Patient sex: M
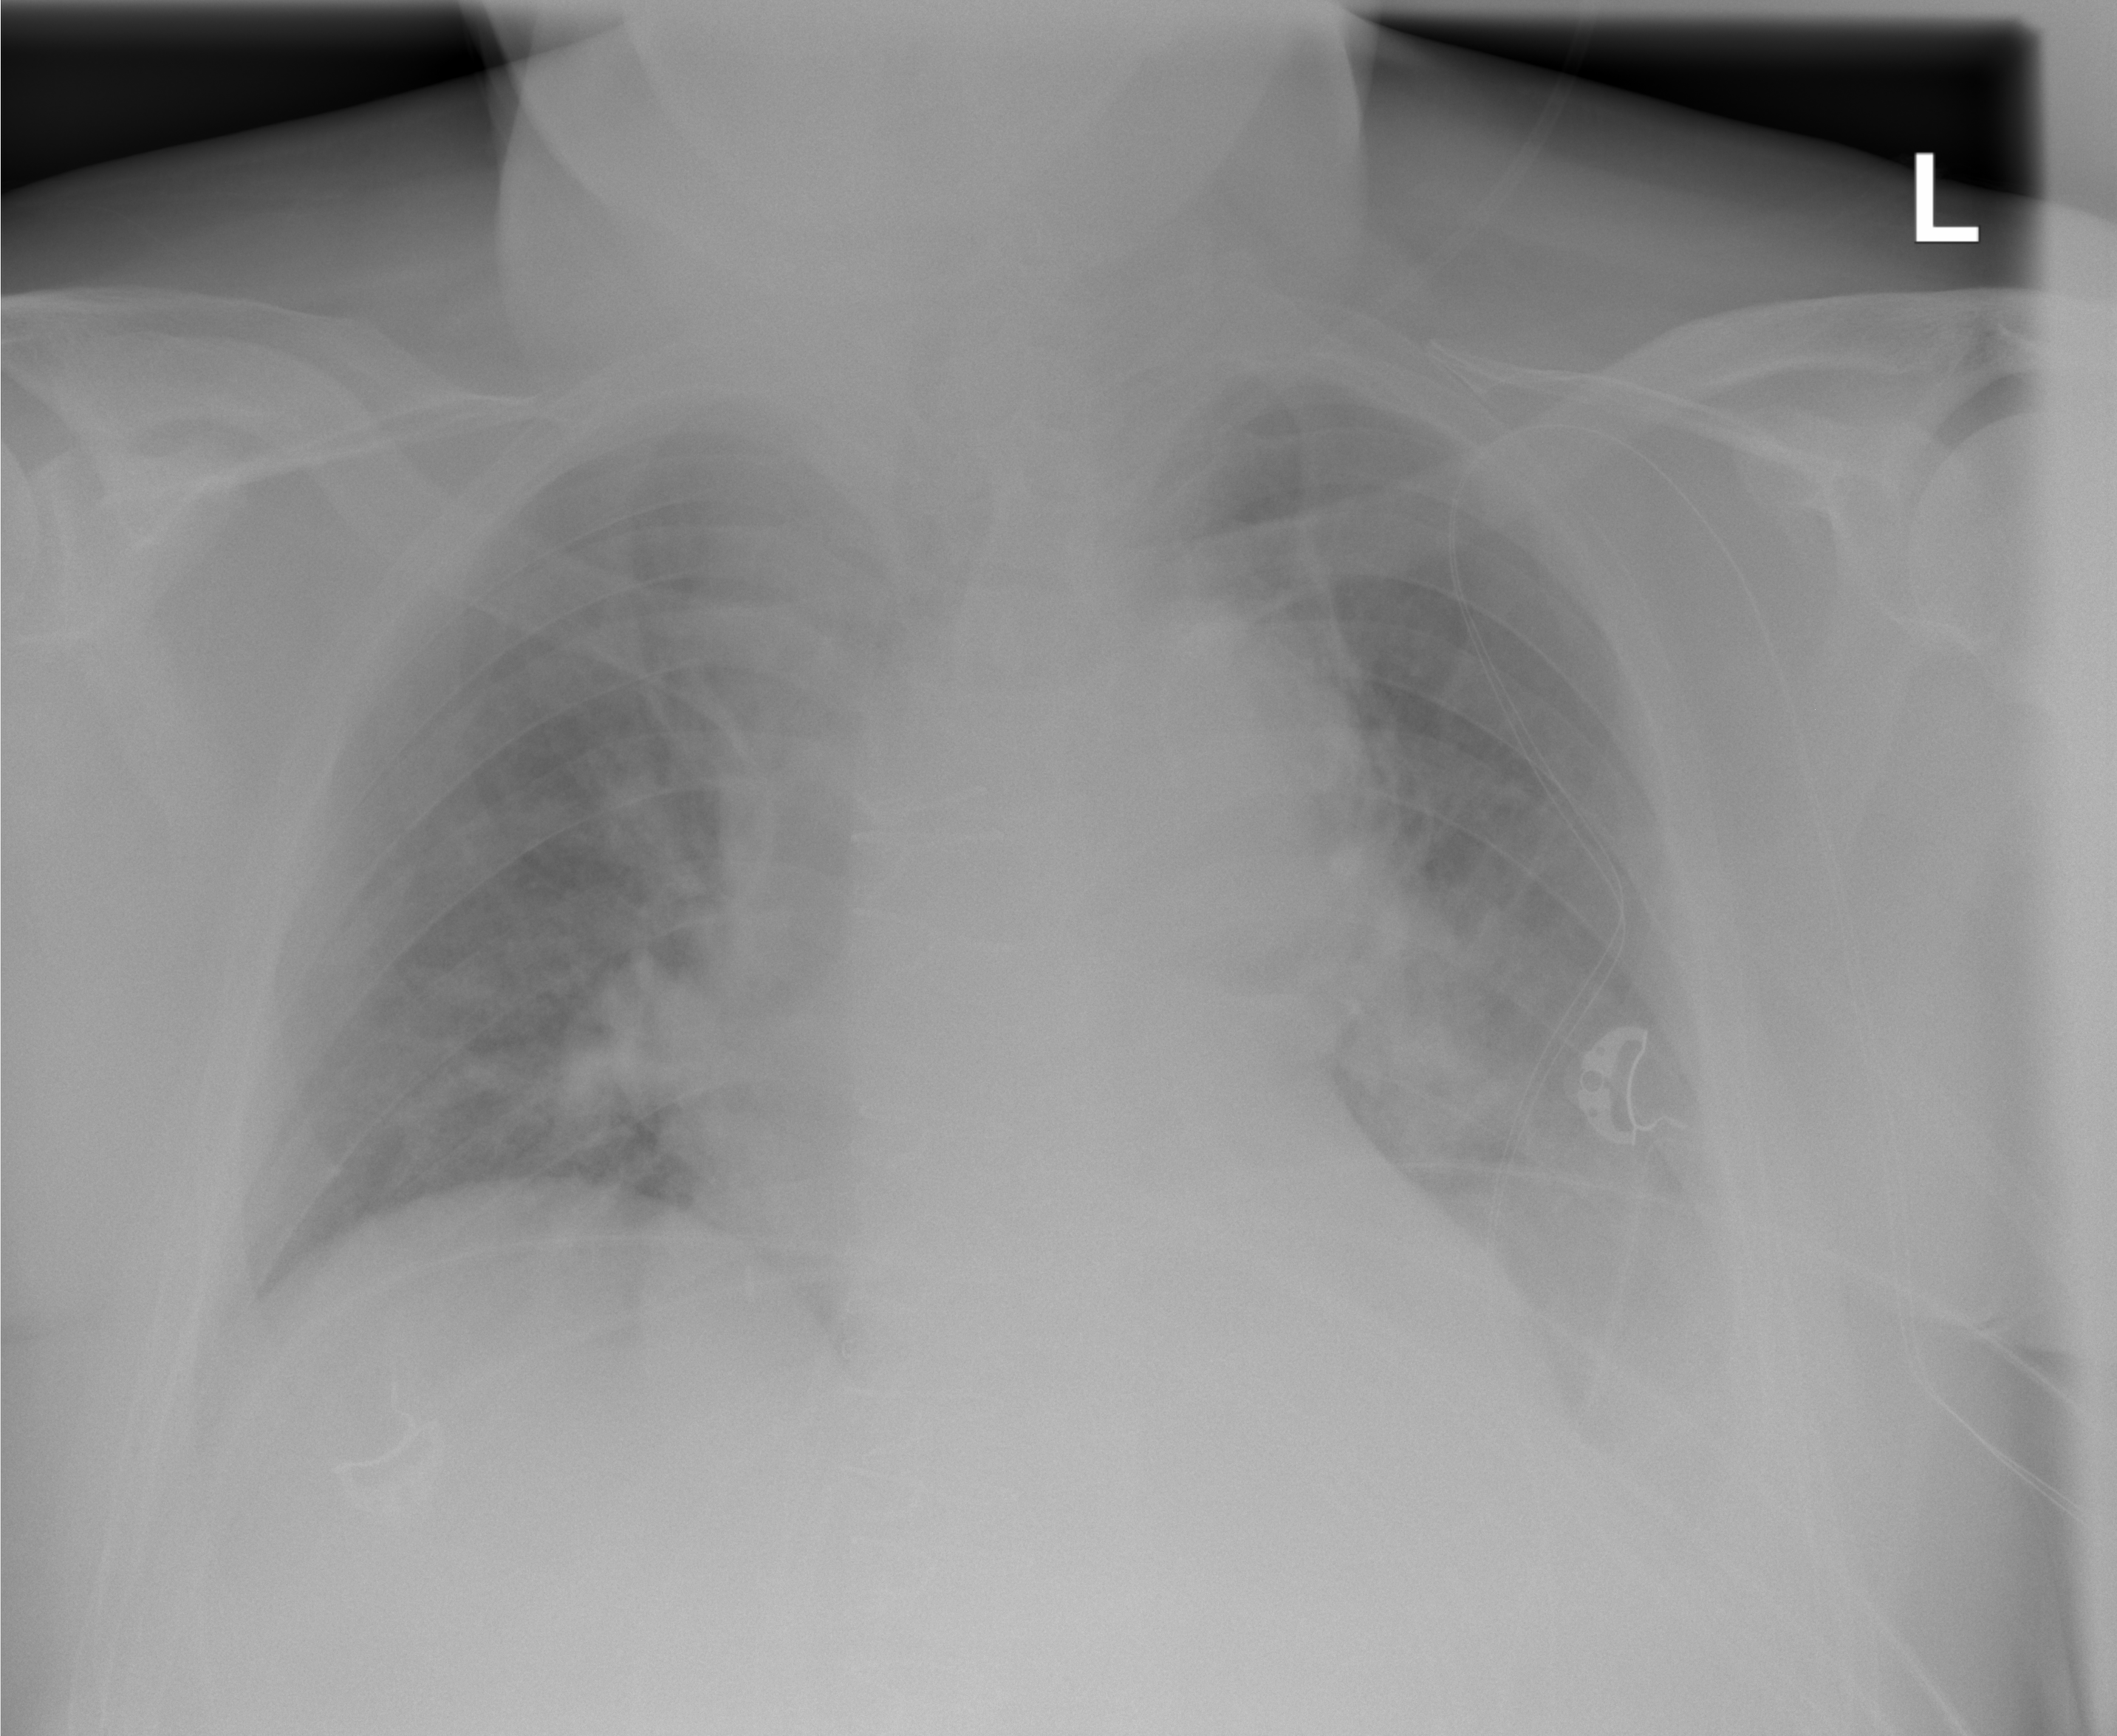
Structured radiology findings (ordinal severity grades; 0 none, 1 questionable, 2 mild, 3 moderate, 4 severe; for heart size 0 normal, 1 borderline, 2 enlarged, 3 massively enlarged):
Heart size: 2
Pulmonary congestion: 3
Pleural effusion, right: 0
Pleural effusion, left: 2
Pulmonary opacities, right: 1
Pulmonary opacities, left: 1
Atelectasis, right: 0
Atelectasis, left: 2